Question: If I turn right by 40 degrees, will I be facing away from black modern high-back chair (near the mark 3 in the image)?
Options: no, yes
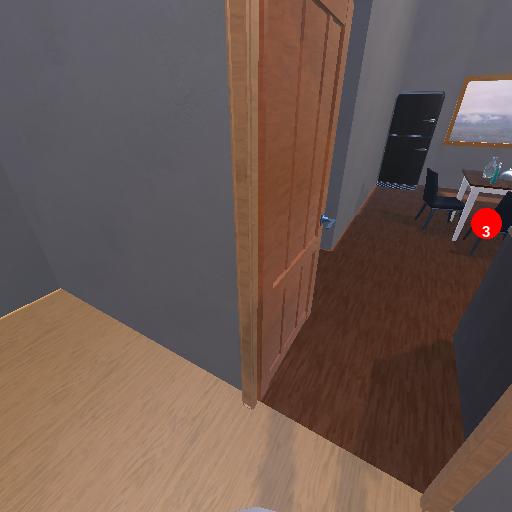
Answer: no